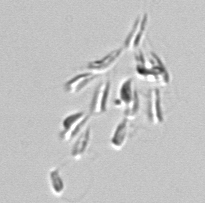
Label: Dinobryon